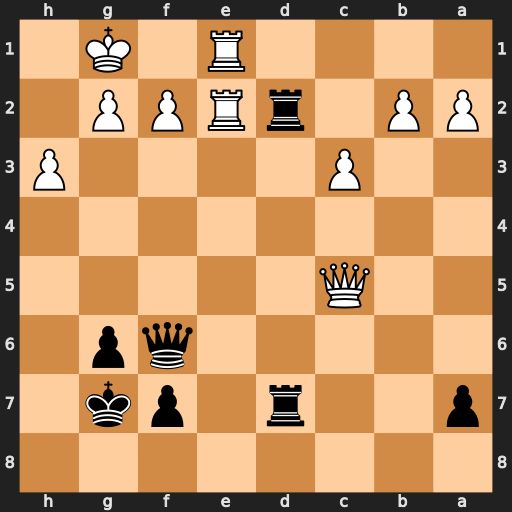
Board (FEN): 8/p2r1pk1/5qp1/2Q5/8/2P4P/PP1rRPP1/4R1K1
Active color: b
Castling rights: -
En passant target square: -
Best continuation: Rxe2 Rxe2 Rd1+ Kh2 Qf4+ g3 Qf3 Re1 Rxe1